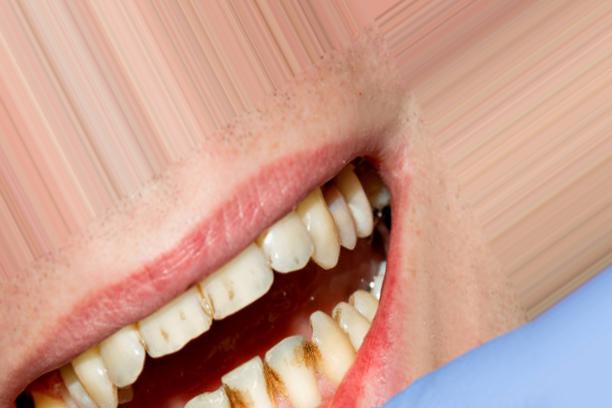
Condition: Caries